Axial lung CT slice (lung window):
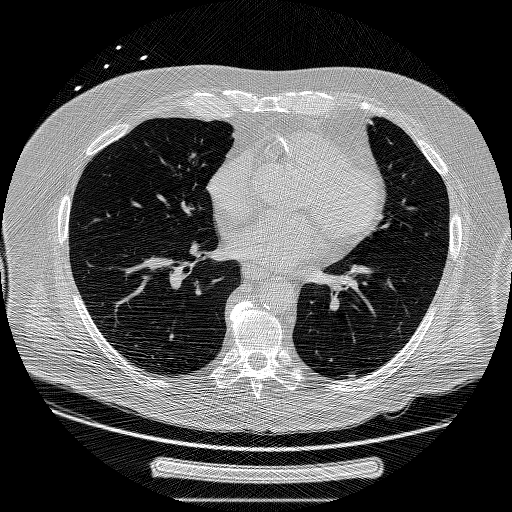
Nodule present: no